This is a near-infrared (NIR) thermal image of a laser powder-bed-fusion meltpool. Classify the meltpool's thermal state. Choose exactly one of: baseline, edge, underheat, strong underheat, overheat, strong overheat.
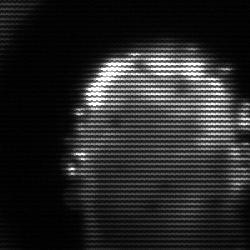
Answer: baseline